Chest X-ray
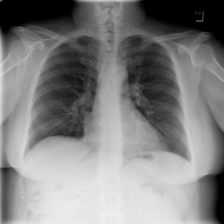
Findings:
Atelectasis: negative
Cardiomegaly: negative
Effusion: negative
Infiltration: negative
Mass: negative
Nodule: negative
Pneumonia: negative
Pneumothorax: negative
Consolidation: negative
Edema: negative
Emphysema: negative
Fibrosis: negative
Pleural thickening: negative
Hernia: negative